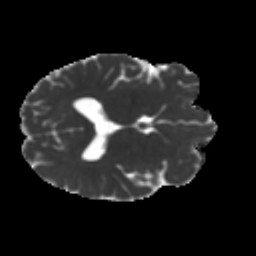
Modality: MD
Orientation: axial
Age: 22
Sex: male
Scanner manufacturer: ge
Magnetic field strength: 3 T
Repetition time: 7.8 s
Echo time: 0.0607 s